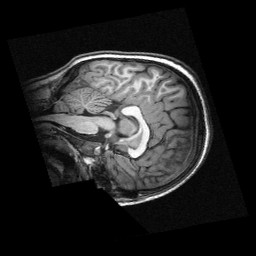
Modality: T1w
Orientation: sagittal
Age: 11
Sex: female
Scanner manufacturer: siemens
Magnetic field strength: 3 T
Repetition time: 2.3 s
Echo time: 0.00336 s